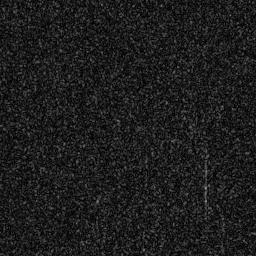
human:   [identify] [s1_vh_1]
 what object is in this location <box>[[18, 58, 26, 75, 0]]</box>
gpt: <ref>1 medium ship at the left</ref>